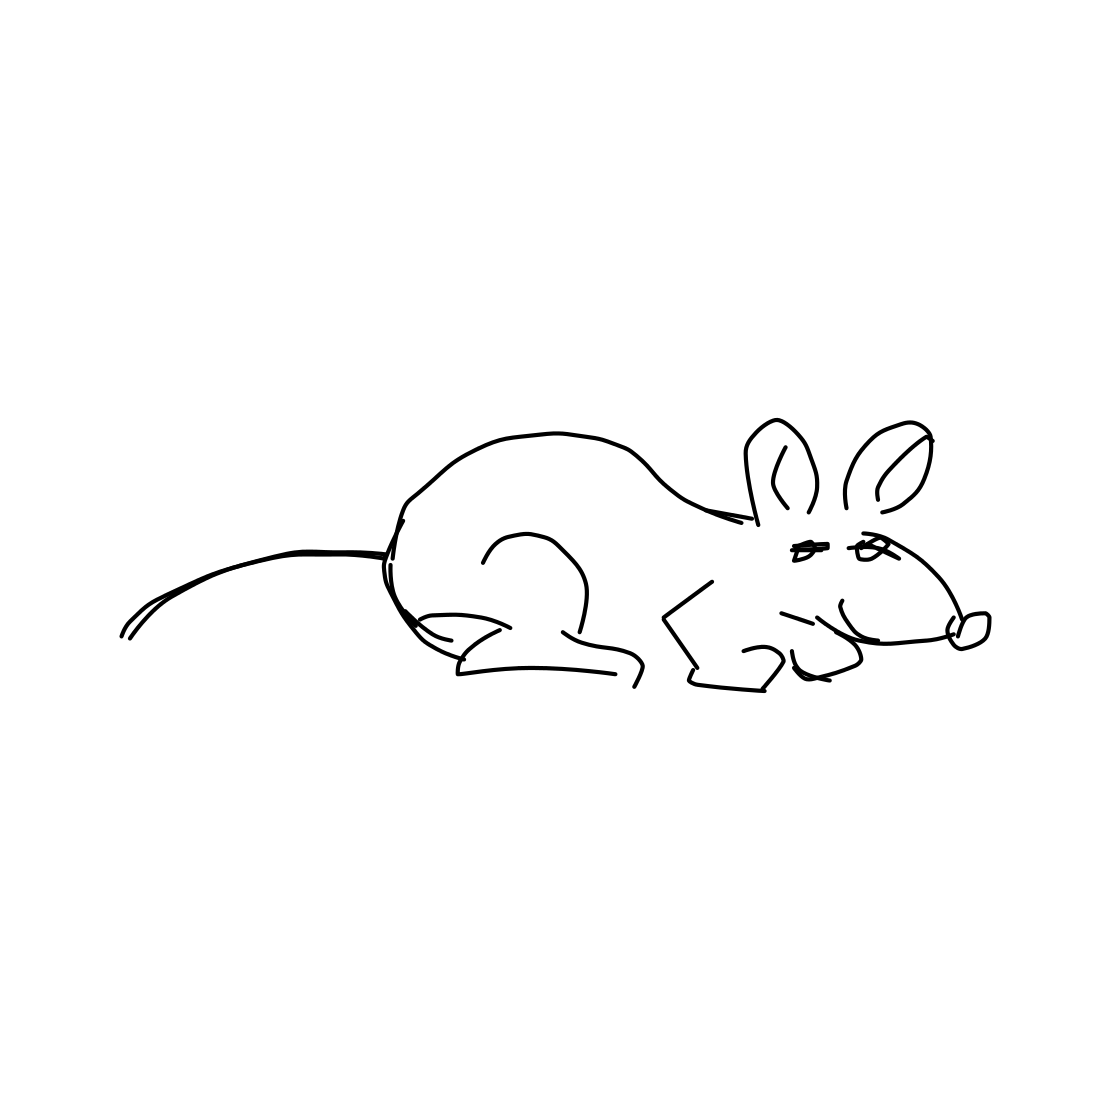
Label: mouse (animal)